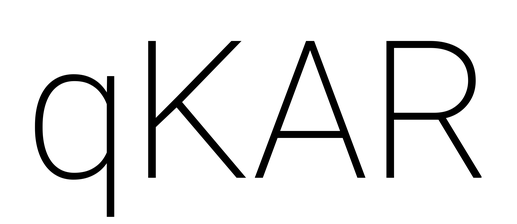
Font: Roboto_ExtraLight